Interaction volume radius: 10 \u00c5
Interaction volume height: 30 \u00c5
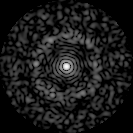
Disorder parameter: 0.8268